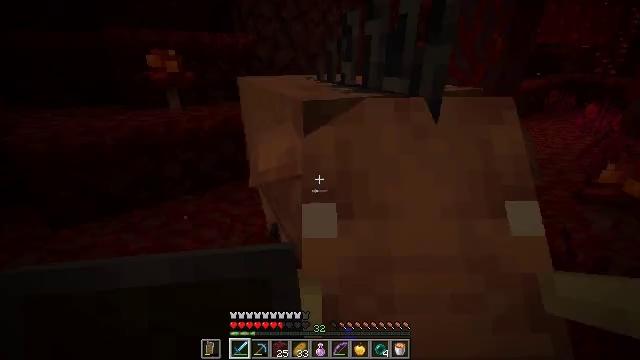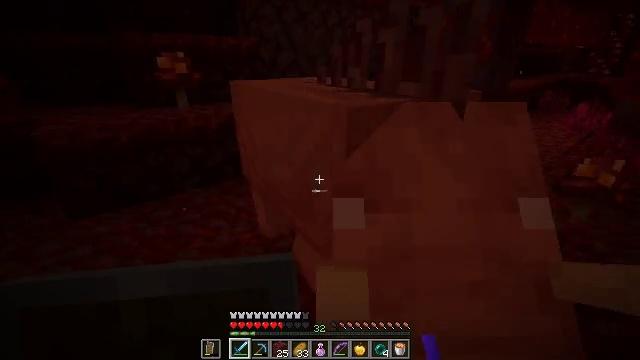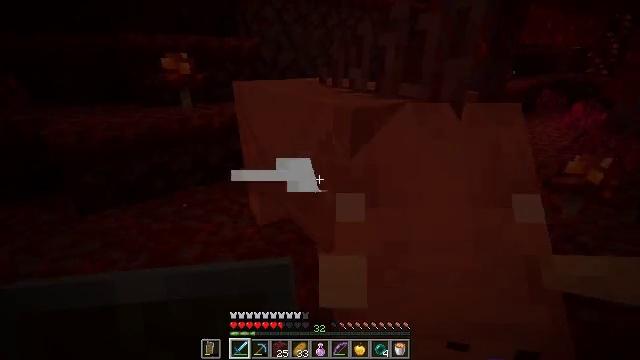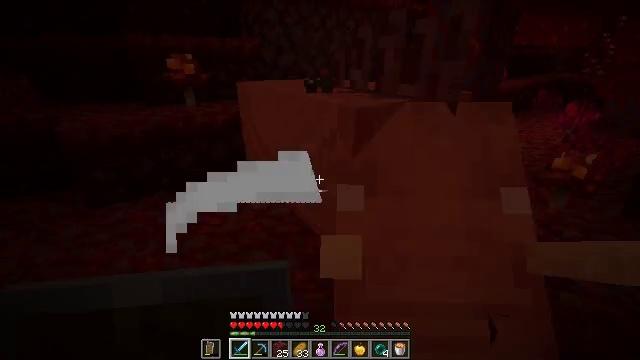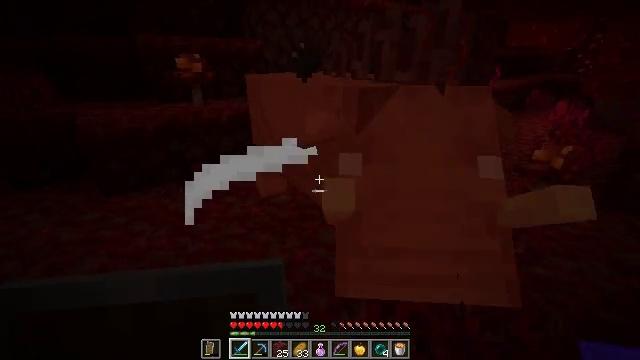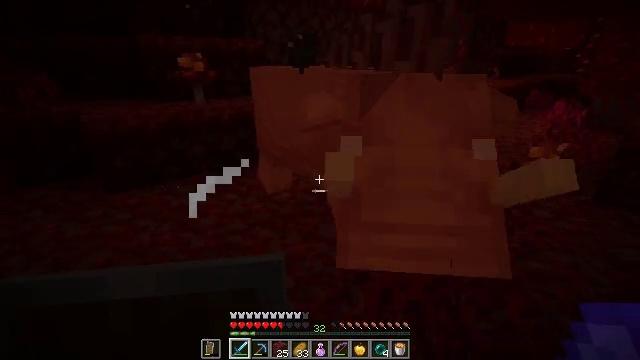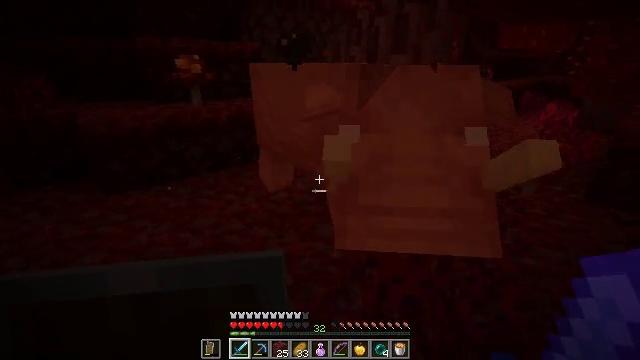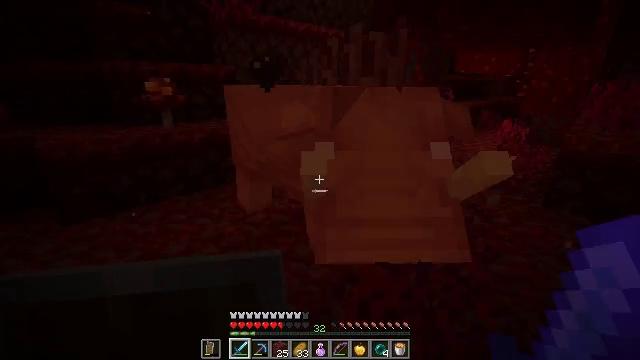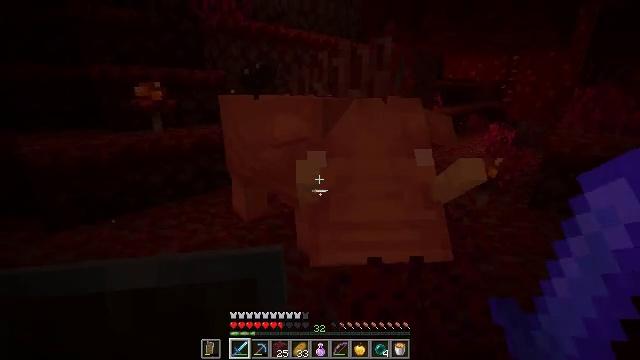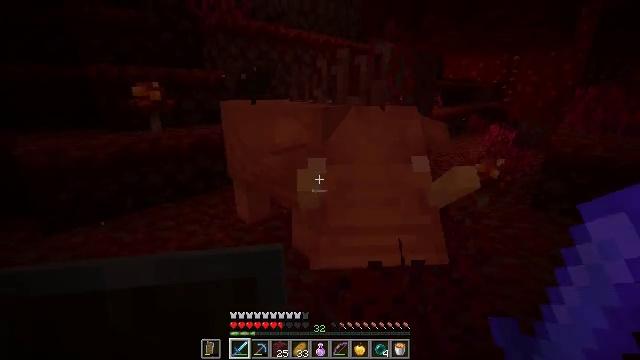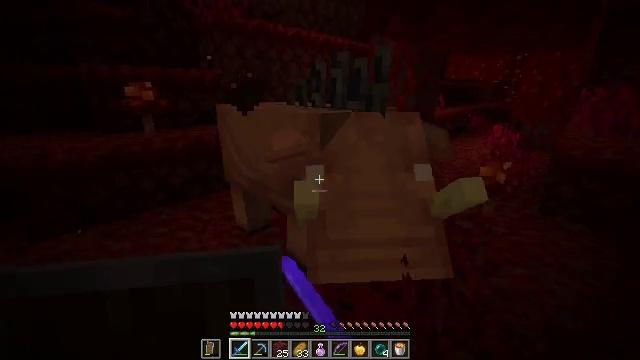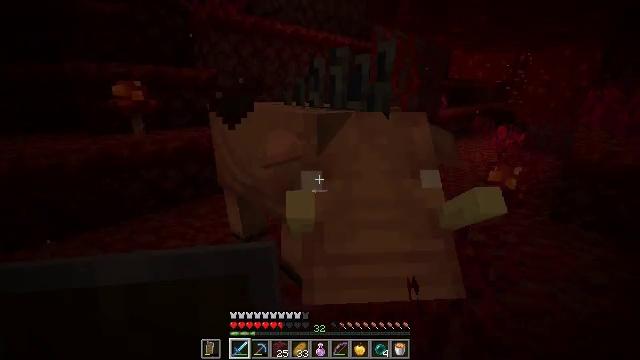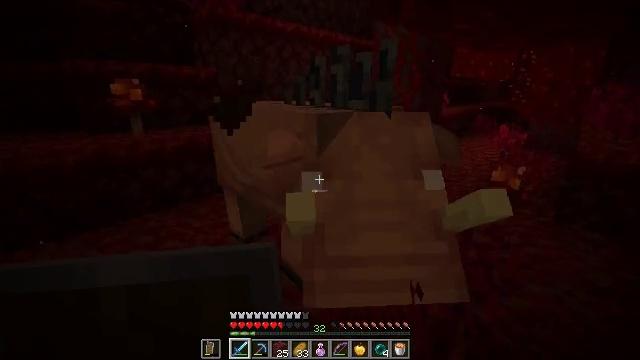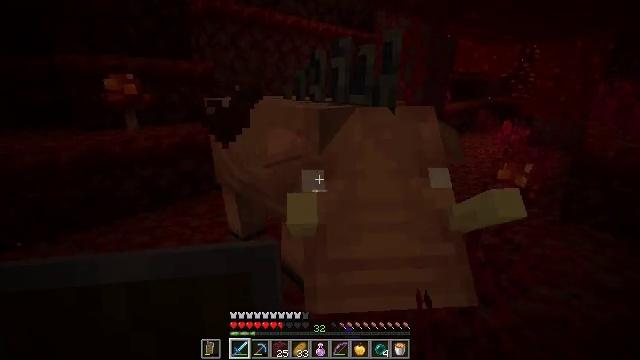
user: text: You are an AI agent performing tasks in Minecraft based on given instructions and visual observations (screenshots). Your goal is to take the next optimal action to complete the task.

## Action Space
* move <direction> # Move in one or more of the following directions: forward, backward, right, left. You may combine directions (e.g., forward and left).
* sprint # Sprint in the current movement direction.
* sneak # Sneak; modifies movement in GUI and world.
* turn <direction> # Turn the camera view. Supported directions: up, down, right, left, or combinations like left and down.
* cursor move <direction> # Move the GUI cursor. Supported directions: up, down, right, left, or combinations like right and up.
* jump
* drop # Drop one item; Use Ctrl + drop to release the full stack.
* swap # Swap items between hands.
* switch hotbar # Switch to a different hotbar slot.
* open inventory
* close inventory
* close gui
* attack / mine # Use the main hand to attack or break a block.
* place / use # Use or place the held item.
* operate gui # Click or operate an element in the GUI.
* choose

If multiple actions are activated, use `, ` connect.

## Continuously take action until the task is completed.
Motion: motion action
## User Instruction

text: Hunt nether mobs.
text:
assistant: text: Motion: move back
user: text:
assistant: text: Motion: move back
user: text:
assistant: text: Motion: move back
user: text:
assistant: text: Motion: no_op
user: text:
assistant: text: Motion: no_op
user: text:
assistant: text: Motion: no_op
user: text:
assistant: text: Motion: turn right and up
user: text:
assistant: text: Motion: turn right and up
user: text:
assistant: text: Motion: move forward, attack / mine
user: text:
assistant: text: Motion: move forward, attack / mine
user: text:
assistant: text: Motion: move forward, attack / mine
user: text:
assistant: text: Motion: no_op
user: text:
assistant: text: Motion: no_op
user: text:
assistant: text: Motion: no_op